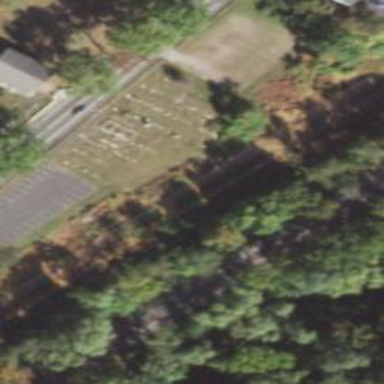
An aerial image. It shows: Graveyard.